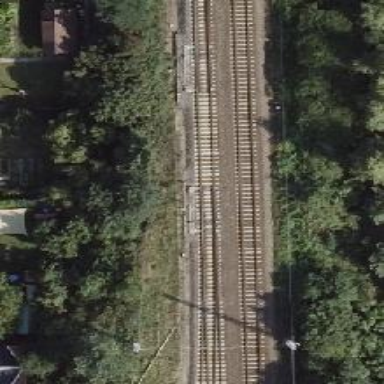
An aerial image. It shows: Railway with electrified contact lines running on embankment.